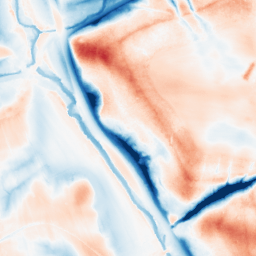
Category: edge_preserving
Decomposition family: guided
Decomposition parameters: radius: 16
eps: 1
Upsampling method: regularized
Upsampling parameters: scale: 2
lambda_reg: 0.001
Upsampling scale: 2